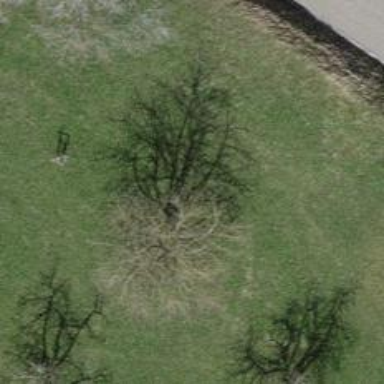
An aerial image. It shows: Single tag "natural: tree."